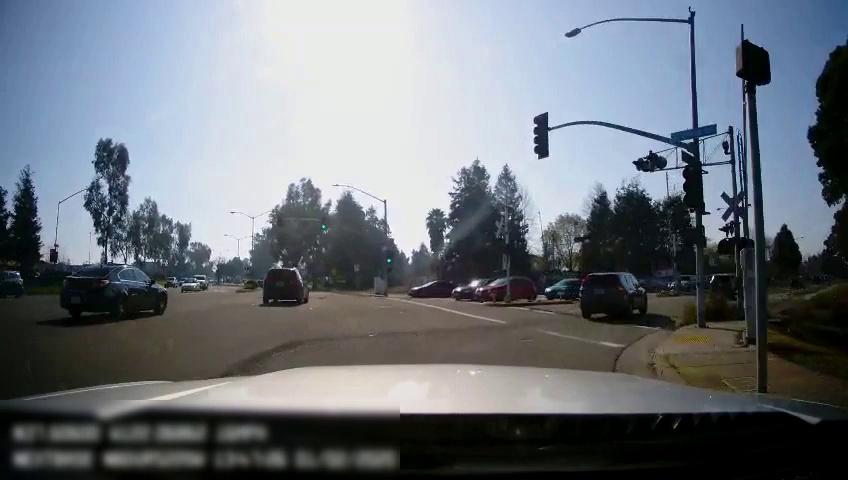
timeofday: Dusk/Dawn/Twilight
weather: Sunny
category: Drivable Space
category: Vehicles | SUV
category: Vehicles | SUV
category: Vehicles | SUV
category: Vehicles | Car
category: Vehicles | SUV
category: Vehicles | Car
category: Vehicles | SUV
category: Vehicles | Truck
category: Vehicles | Car
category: Vehicles | Car
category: Vehicles | Car
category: Vehicles | SUV
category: Vehicles | Car
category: Traffic | Lights
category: Traffic | Lights
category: Traffic | Lights
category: Traffic | Lights
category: Traffic | Lights
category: Traffic | Lights
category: Traffic | Lights